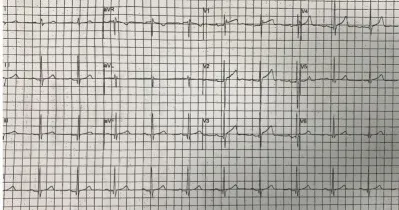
(A) 12-lead electrocardiogram shows sinus rhythm, and no significant ST-T changes.
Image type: electrography (ekg)